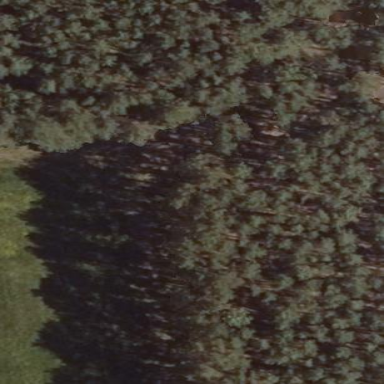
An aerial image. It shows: Forest area dominated by needle-leaved trees.